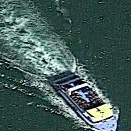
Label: Civil_yacht